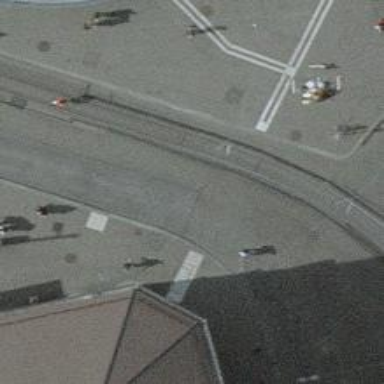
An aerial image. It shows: Tram crossing on the railway.